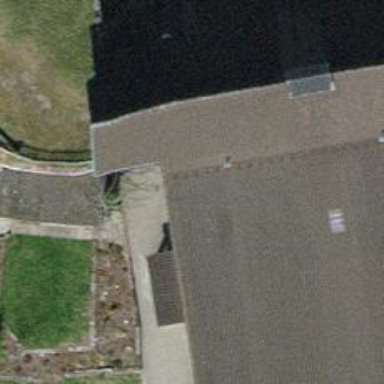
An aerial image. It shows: Community centre.